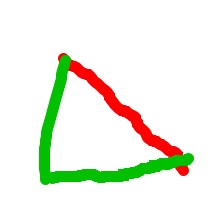
Shape: triangle